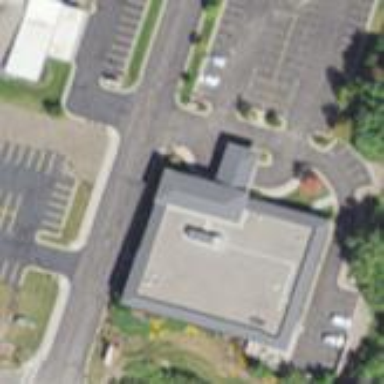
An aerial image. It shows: Clinic building providing healthcare services.